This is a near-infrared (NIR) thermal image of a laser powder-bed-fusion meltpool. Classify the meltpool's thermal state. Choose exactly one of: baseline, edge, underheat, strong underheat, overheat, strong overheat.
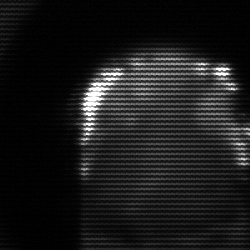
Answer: baseline